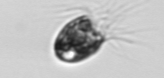
Label: Balanion